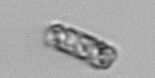
Label: Dactyliosolen_fragilissimus